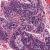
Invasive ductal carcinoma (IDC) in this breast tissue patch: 0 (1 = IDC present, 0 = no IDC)